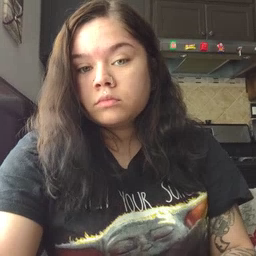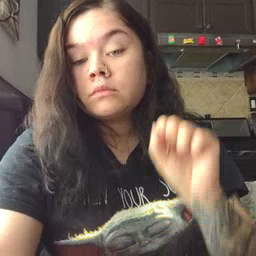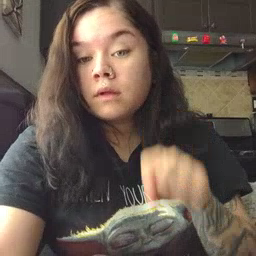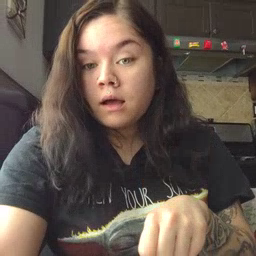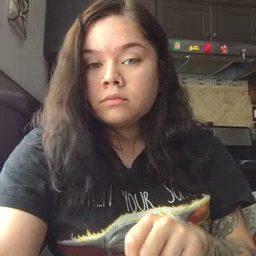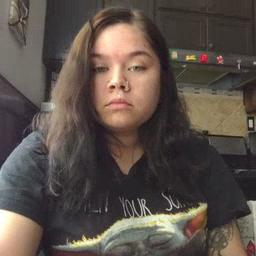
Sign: can